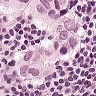
Metastatic tissue present: yes